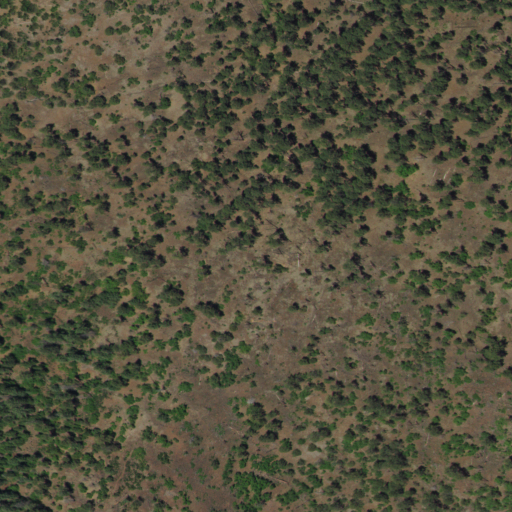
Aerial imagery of gap in New Mexico named Signboard Saddle containing only evergreen forest